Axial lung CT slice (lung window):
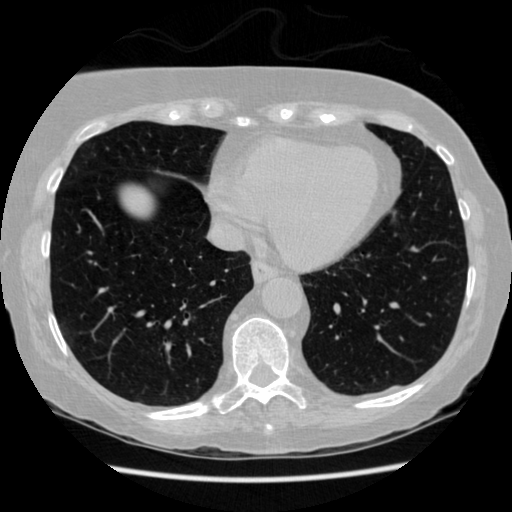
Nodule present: no